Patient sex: M
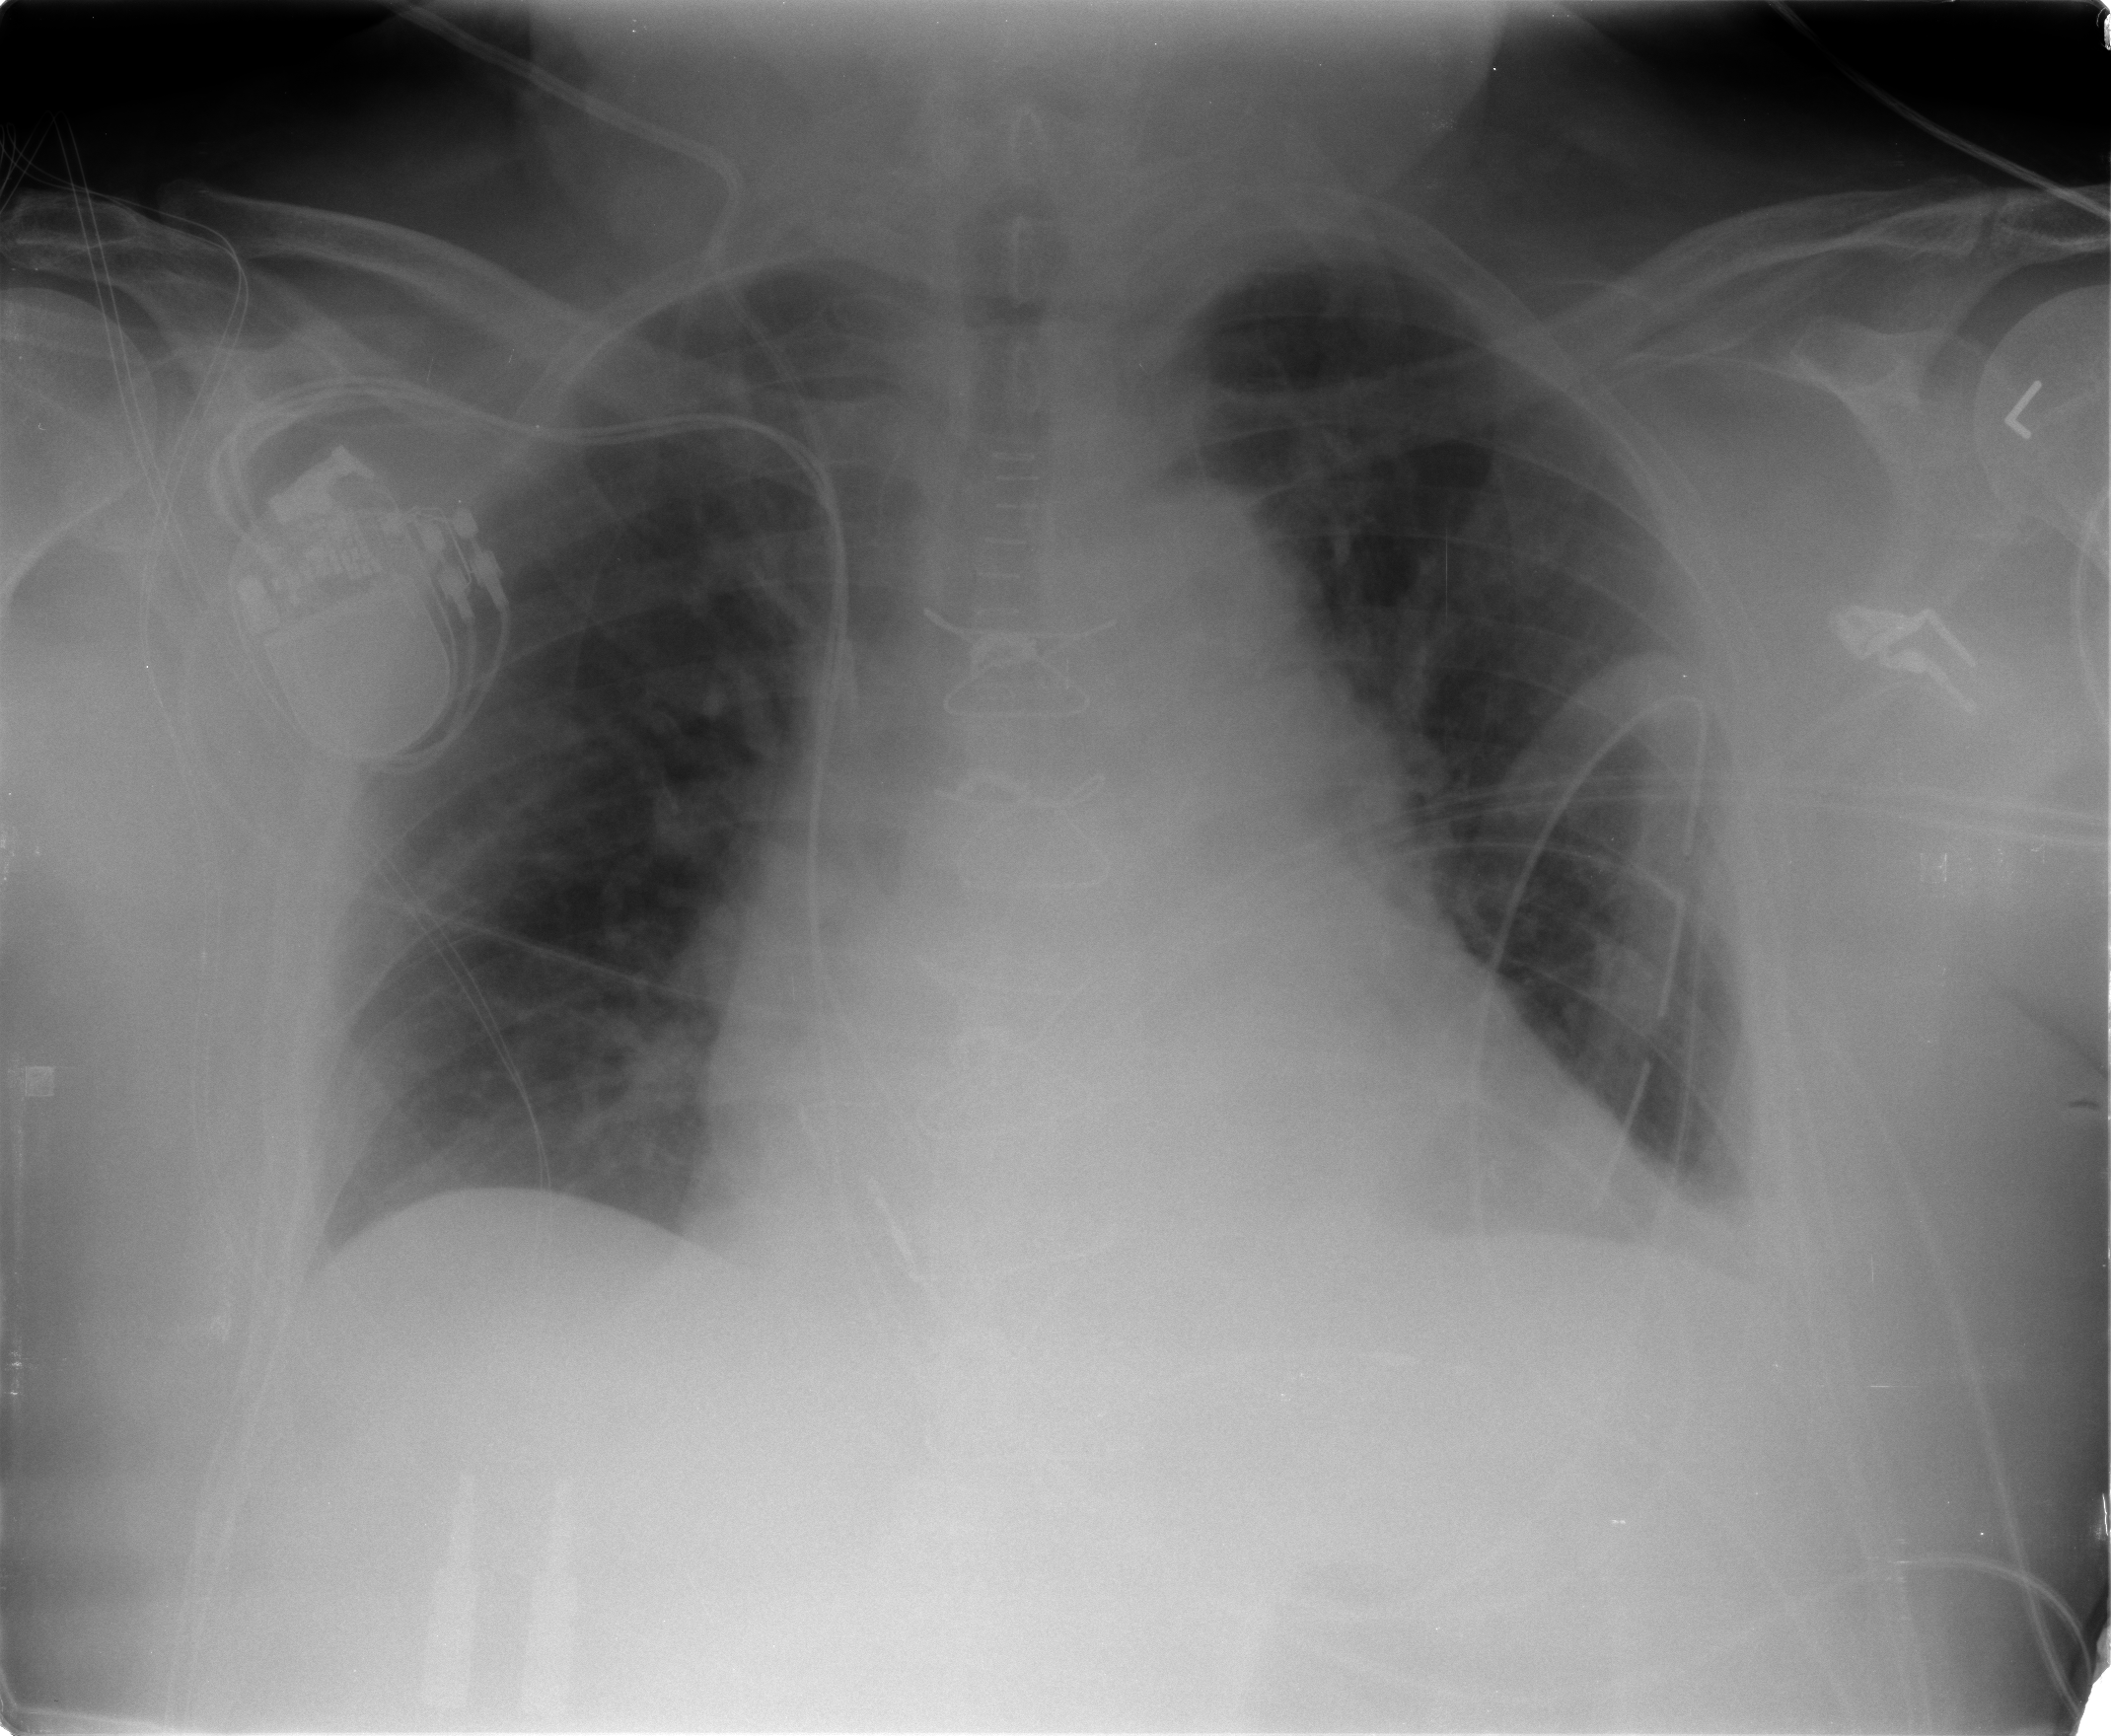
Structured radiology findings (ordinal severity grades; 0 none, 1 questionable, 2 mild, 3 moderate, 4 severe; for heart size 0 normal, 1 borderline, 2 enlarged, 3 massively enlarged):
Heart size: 2
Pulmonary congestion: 2
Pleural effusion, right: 0
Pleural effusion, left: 0
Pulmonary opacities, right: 0
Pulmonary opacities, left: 0
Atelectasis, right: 0
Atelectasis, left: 1